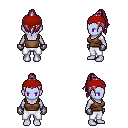
a pixel art fantasy rpg character, female body template, dark elf, purple skin, brown pirate shirt, white pants, white blonde long topknot hairstyle, red bandana, metal gloves, four views (front, back, left, right), 2x2 character sprite sheet, small pixel art, hard edges, no anti-aliasing